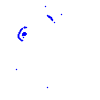
Particle: proton